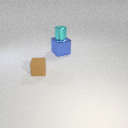
large blue metal cube below small cyan metal cylinder